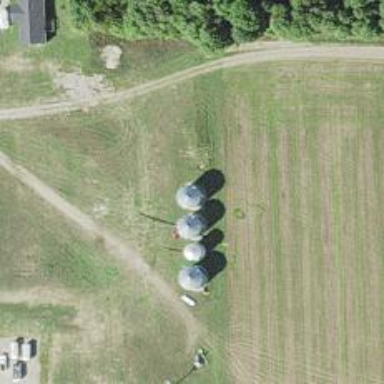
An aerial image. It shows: Silo.